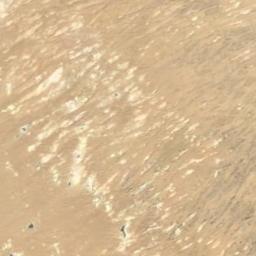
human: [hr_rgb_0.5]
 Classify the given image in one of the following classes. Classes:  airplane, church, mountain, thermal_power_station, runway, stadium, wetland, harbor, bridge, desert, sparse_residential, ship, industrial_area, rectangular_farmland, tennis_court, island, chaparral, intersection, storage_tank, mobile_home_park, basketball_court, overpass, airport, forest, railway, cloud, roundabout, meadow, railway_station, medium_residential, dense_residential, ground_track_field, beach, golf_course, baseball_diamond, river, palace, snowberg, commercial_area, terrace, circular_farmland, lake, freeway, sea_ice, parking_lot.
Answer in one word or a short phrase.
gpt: desert